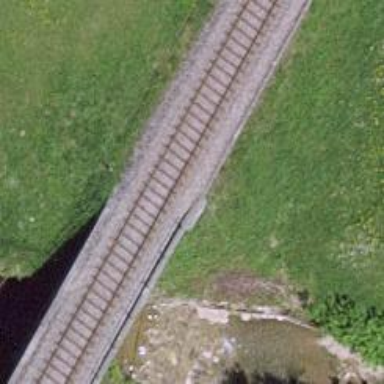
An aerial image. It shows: Single-track railway bridge with contact lines for electrification.